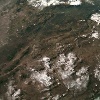
Label: land